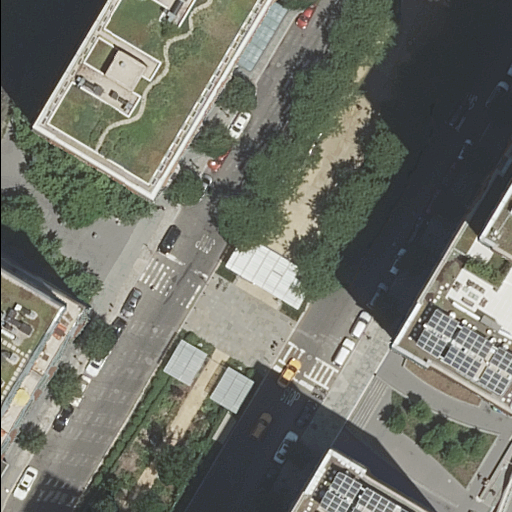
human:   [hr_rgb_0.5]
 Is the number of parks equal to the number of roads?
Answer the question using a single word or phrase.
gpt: no

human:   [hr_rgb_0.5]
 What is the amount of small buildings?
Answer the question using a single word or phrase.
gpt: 0

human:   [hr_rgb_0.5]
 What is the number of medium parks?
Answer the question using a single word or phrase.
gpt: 0

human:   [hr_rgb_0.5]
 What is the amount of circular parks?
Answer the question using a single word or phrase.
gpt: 0

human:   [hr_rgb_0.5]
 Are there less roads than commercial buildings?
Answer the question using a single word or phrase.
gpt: no

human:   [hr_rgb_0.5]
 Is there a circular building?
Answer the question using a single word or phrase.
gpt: no

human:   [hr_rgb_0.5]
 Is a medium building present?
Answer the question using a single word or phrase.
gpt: yes

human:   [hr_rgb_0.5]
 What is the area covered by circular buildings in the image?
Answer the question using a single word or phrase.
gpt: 0m2

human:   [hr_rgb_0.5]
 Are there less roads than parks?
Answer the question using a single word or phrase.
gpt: no

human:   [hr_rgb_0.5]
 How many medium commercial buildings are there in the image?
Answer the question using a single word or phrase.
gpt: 0

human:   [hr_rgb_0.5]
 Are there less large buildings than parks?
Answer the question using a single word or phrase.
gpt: no

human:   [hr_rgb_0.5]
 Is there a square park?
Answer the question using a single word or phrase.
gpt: no

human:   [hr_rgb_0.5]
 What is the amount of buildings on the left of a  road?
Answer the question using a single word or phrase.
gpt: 4

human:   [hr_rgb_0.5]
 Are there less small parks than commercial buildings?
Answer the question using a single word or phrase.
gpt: no

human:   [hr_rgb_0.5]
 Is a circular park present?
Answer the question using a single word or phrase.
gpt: no

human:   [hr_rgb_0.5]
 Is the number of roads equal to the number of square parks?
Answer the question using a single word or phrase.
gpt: no

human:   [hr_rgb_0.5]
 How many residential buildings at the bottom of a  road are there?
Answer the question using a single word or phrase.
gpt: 3

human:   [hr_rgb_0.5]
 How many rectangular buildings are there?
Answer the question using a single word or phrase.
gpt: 3

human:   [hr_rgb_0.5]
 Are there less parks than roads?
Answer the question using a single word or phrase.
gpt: yes

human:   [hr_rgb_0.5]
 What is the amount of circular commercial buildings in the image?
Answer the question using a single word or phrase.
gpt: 0

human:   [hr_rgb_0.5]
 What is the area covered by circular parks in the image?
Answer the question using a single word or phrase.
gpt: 0m2

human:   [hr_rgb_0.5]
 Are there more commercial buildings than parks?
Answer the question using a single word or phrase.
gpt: no

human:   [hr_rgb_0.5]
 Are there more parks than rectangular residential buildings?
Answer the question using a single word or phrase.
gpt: no

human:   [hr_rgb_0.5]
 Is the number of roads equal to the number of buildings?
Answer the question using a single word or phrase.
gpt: no

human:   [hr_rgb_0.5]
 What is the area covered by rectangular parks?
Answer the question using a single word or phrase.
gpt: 16m2

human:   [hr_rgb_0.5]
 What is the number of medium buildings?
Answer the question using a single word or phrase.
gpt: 3

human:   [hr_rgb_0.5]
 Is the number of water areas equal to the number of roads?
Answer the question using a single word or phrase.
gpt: no

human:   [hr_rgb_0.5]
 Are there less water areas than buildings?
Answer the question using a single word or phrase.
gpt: yes

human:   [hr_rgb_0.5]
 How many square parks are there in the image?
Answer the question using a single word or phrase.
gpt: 0

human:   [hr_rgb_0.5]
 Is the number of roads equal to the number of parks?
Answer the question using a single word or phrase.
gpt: no

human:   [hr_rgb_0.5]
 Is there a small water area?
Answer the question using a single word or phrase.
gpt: no

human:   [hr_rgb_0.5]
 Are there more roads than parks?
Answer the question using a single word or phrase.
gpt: yes

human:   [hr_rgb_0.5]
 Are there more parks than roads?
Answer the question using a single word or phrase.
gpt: no

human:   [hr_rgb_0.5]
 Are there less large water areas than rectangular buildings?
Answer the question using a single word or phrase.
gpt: yes

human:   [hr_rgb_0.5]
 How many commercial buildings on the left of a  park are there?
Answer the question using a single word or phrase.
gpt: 0

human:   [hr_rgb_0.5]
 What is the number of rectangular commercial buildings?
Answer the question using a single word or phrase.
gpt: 0